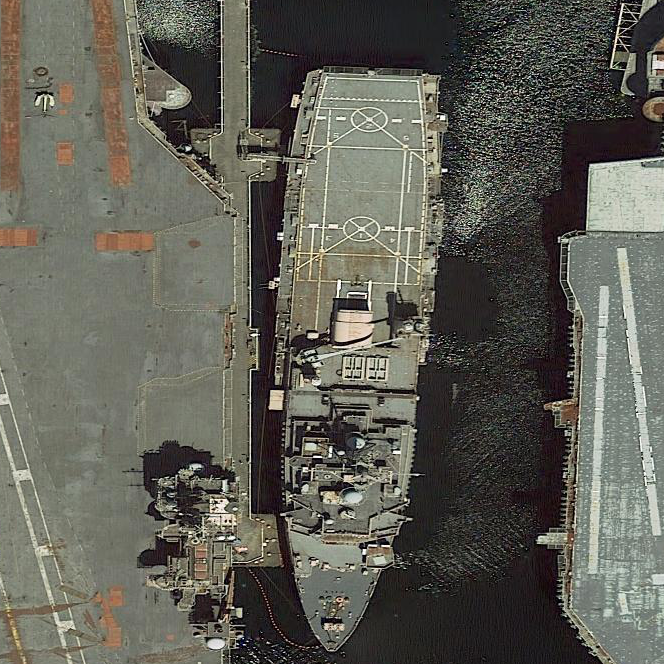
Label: combat